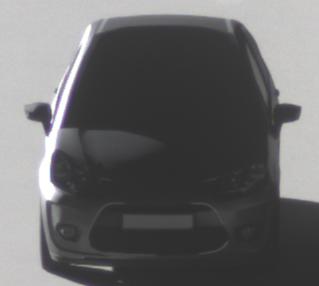
Make: Citroen
Model: C3 1.1
Detailed model: C3 (II)
Model produced from: 2010/01
Model produced until: 2012/03
Doors: 5
Color: gray
Road condition: dry road
Daytime: morning or afternoon
Contrast: high contrast